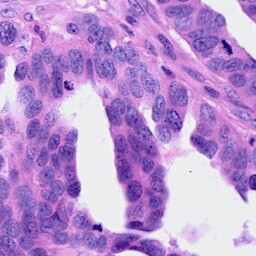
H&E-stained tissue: Ovarian